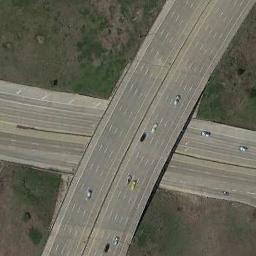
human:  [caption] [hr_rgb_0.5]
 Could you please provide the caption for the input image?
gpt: The cross-line overpass is over the road on the lawn .

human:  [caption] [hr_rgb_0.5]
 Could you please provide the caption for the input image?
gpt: An overpass on top of two roads .

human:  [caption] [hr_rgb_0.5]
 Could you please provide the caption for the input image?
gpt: Several cars are on the overpass .

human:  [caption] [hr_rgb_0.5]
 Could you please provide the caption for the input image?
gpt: The overpass is next to the grass with some cars .

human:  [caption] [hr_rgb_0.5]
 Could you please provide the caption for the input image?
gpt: There are green lawns beside the overpass .